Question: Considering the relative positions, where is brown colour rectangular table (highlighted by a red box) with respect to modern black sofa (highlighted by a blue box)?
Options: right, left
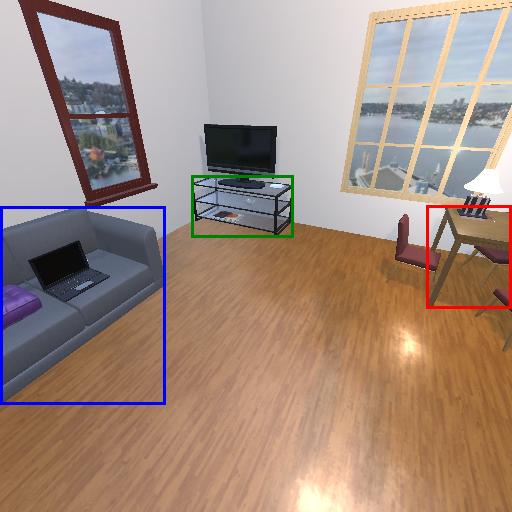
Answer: right